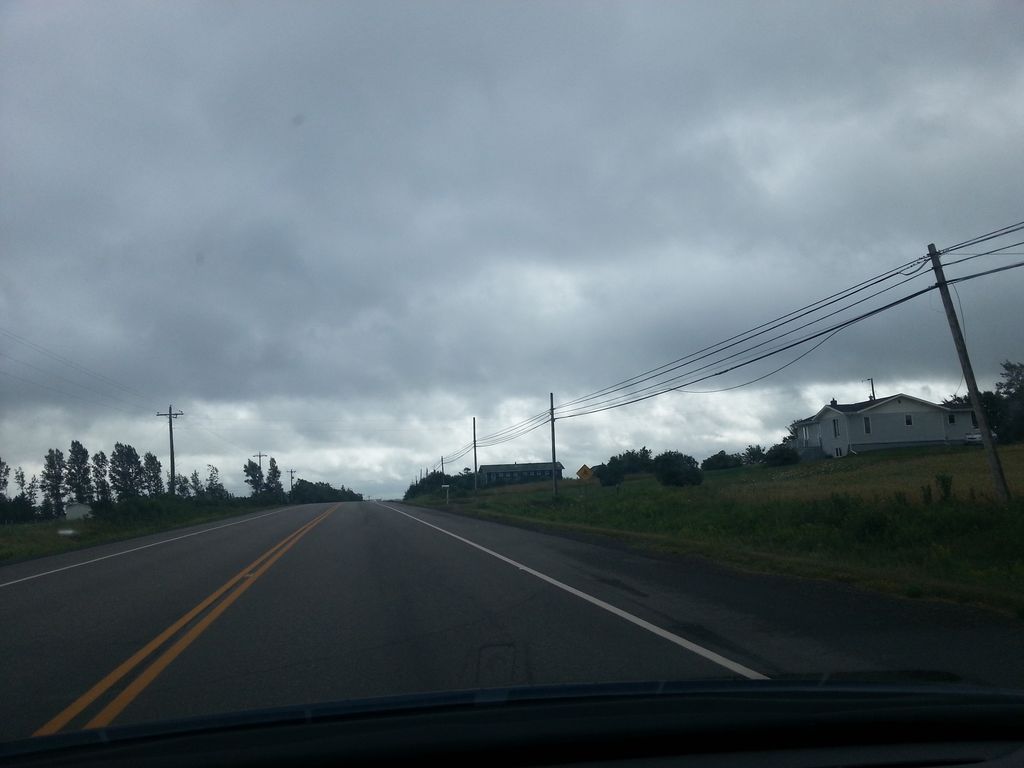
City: charlottetown